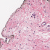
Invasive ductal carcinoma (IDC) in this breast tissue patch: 0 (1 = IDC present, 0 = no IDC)